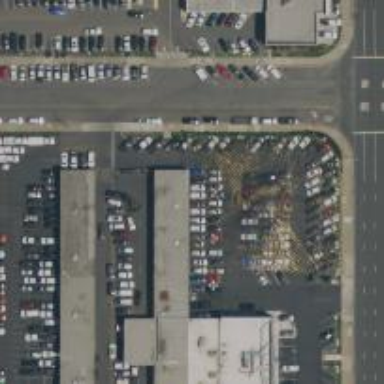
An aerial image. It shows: Commercial building.